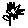
Label: flower